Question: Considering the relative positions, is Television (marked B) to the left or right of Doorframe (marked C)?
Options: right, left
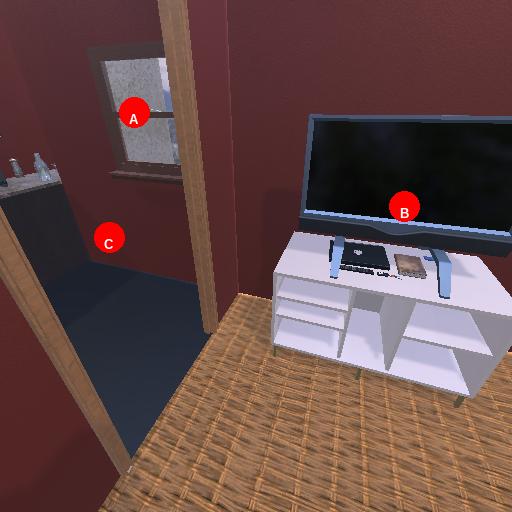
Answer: right